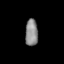
Tissue: lung
Cell type: Endothelial cells
Senescence score: 0.6371
Nuclear area (px): 334
Mean DAPI intensity: 137.461